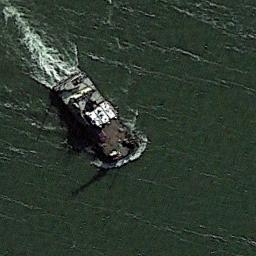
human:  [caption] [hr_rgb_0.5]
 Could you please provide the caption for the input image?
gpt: There is a ship in the green water .

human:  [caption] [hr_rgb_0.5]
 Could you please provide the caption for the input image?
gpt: The cargo ship is sailing in the dark green water .

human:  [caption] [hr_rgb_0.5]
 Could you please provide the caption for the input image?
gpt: There is a ship at sea .

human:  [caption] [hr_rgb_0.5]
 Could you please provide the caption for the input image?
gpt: A taupe boat travels on the green river .

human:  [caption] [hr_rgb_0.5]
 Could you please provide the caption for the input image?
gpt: The ship is surrounded by water .